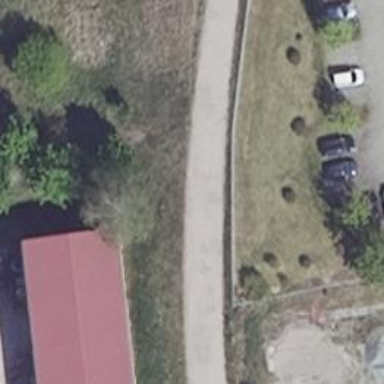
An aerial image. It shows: Service road along historic railway.